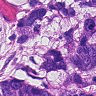
Metastatic tissue present: yes